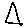
Label: triangle